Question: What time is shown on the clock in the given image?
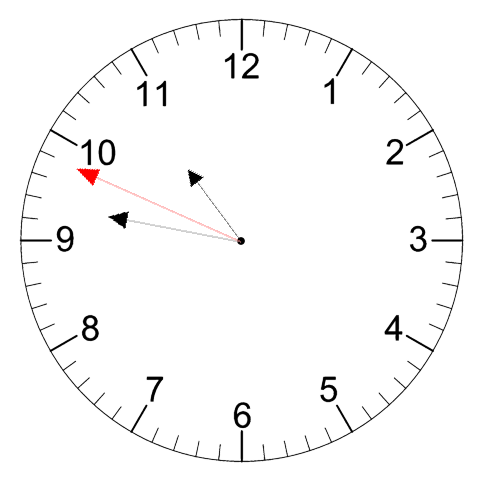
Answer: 10:46:49